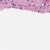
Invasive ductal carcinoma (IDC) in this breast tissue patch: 1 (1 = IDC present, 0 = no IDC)